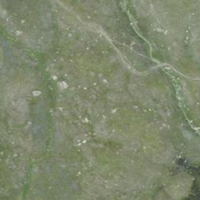
EUNIS habitat code: 26
Species observed at this site:
Jacobaea incana
Cupido minimus
Saxifraga exarata